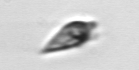
Label: Oxytoxum